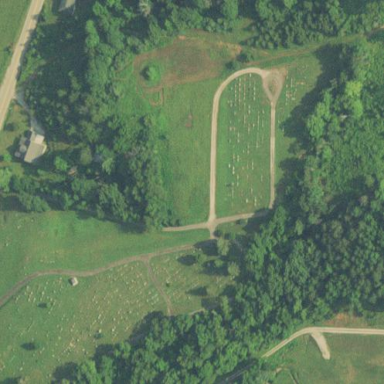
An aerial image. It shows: Cemetery or graveyard.